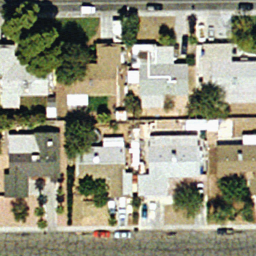
Label: residential